Field crop: maize
Growth stage: 2
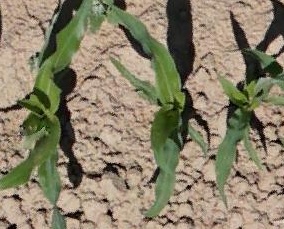
Species: maize